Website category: phone
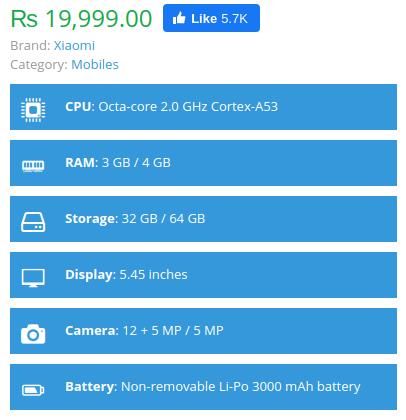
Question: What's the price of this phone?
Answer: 19,999.00

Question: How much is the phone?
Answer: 19,999.00

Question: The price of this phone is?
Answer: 19,999.00

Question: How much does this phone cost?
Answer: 19,999.00

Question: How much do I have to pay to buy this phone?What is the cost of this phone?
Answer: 19,999.00

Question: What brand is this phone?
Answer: Xiaomi

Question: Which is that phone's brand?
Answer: Xiaomi

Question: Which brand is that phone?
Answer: Xiaomi

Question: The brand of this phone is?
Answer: Xiaomi

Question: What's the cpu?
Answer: Octa-core 2.0 GHz Cortex-A53

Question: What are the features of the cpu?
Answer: Octa-core 2.0 GHz Cortex-A53

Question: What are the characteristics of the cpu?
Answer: Octa-core 2.0 GHz Cortex-A53

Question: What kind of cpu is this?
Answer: Octa-core 2.0 GHz Cortex-A53

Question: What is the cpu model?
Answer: Octa-core 2.0 GHz Cortex-A53

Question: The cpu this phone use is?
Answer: Octa-core 2.0 GHz Cortex-A53

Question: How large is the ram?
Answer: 3 GB / 4 GB

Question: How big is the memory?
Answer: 3 GB / 4 GB

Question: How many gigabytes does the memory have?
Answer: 3 GB / 4 GB

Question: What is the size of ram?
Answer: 3 GB / 4 GB

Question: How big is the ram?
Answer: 3 GB / 4 GB

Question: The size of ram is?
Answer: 3 GB / 4 GB

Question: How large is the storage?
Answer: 32 GB / 64 GB

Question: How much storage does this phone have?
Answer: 32 GB / 64 GB

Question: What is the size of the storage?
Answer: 32 GB / 64 GB

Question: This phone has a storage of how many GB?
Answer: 32 GB / 64 GB

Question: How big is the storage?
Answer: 32 GB / 64 GB

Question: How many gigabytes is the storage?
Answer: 32 GB / 64 GB

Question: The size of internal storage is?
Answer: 32 GB / 64 GB

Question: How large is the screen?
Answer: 5.45 inches

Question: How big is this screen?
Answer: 5.45 inches

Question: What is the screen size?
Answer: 5.45 inches

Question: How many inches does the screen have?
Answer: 5.45 inches

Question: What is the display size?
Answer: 5.45 inches

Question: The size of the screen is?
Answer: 5.45 inches

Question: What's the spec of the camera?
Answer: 12 + 5 MP / 5 MP

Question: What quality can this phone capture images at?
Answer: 12 + 5 MP / 5 MP

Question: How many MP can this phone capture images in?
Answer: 12 + 5 MP / 5 MP

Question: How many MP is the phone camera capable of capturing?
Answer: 12 + 5 MP / 5 MP

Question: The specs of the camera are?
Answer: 12 + 5 MP / 5 MP

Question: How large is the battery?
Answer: Non-removable Li-Po 3000 mAh battery

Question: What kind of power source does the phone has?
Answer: Non-removable Li-Po 3000 mAh battery

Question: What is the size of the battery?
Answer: Non-removable Li-Po 3000 mAh battery

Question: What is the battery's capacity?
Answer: Non-removable Li-Po 3000 mAh battery

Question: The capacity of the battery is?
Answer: Non-removable Li-Po 3000 mAh battery